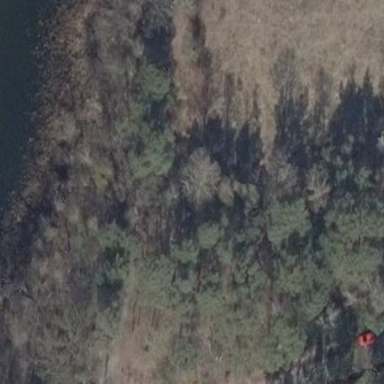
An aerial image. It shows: Mixed leaf woodland.